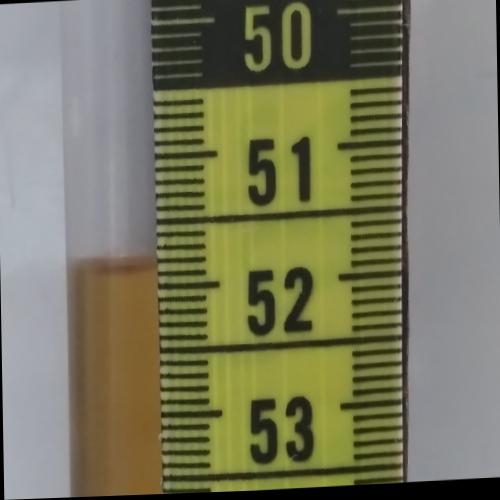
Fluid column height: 51.9 cm